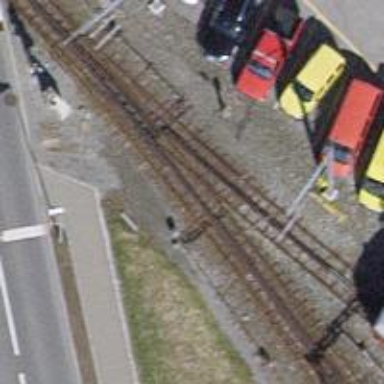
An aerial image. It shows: Railway switch.